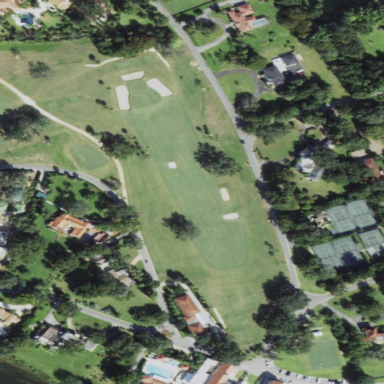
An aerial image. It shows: Golf fairway surrounded by grass.